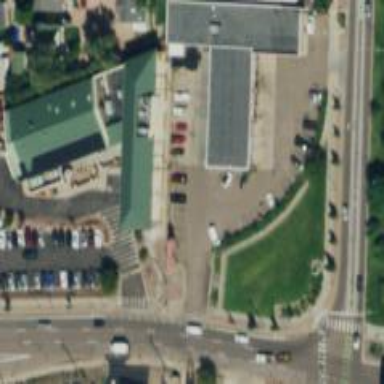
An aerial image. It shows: Building that houses car repair shop.